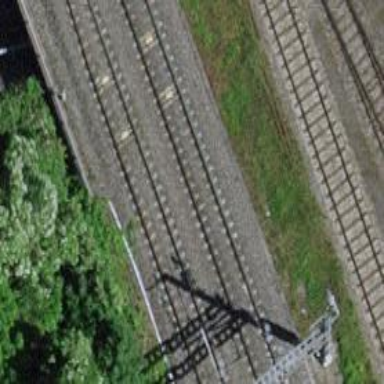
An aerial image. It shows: Single-track railway bridge with contact lines for electrification.